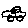
Label: car